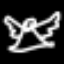
Label: angel